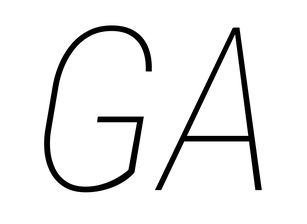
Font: Roboto-Italic_Condensed_Thin_Italic